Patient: sex M, age 81
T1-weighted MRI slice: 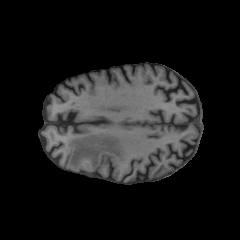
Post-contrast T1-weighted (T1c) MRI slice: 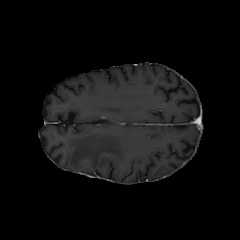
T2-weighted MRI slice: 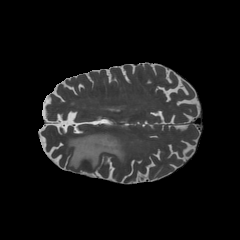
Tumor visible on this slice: yes
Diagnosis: Glioblastoma, IDH-wildtype
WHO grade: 4